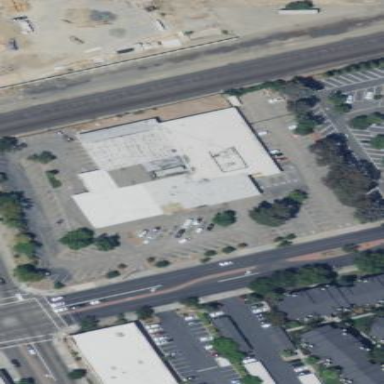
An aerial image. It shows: Building housing bowling alley.